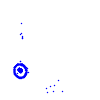
Particle: electron